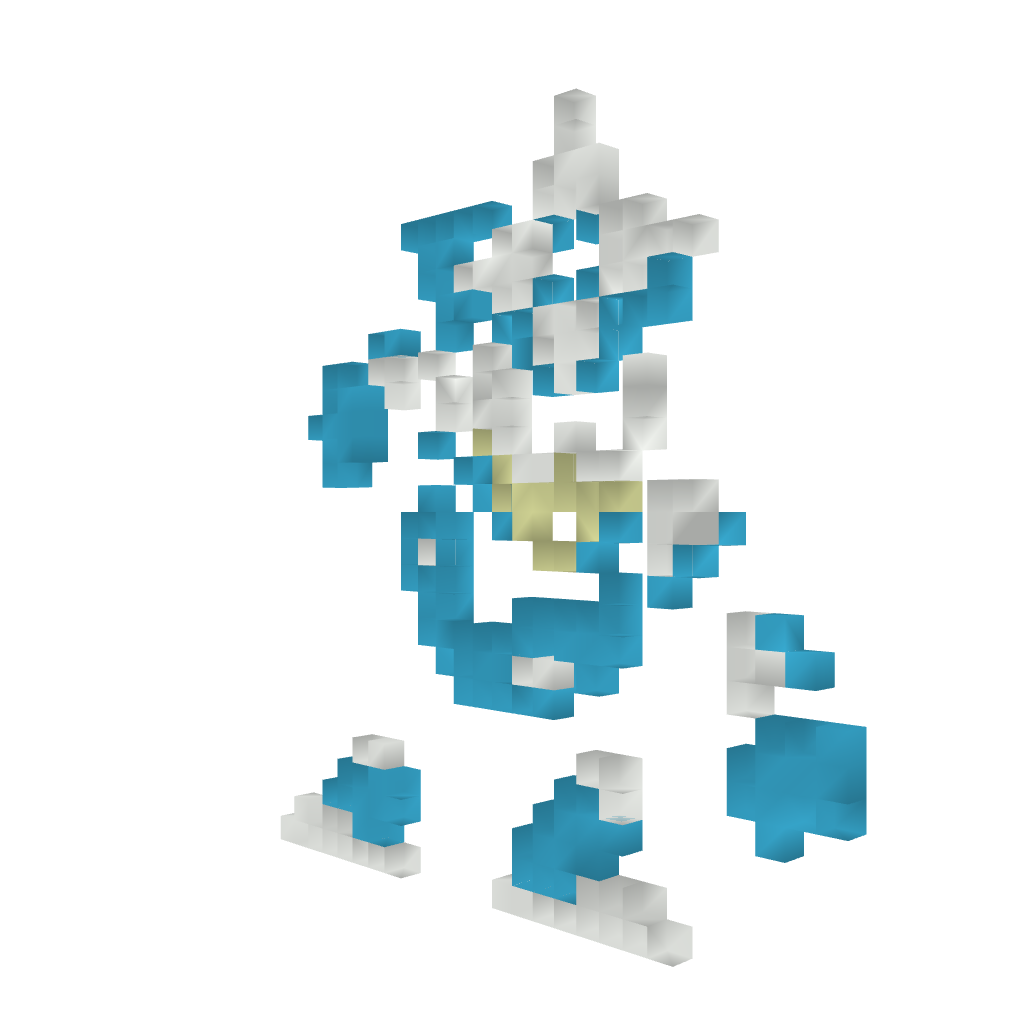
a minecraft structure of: Shadowman (ErnieCIII)